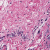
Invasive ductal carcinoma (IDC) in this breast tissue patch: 0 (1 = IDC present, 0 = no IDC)